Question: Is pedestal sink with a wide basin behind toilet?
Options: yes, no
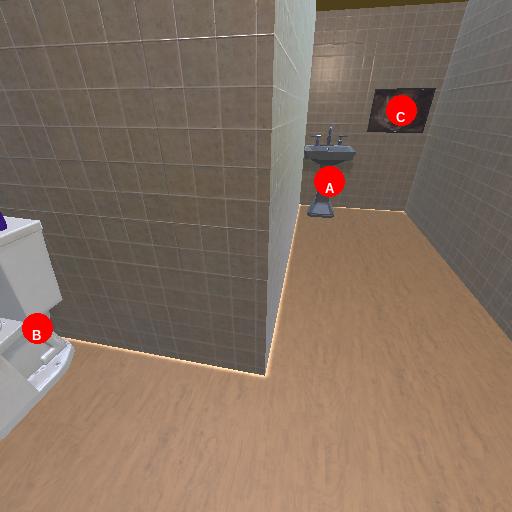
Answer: yes